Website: crate-barrel
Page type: billing-address
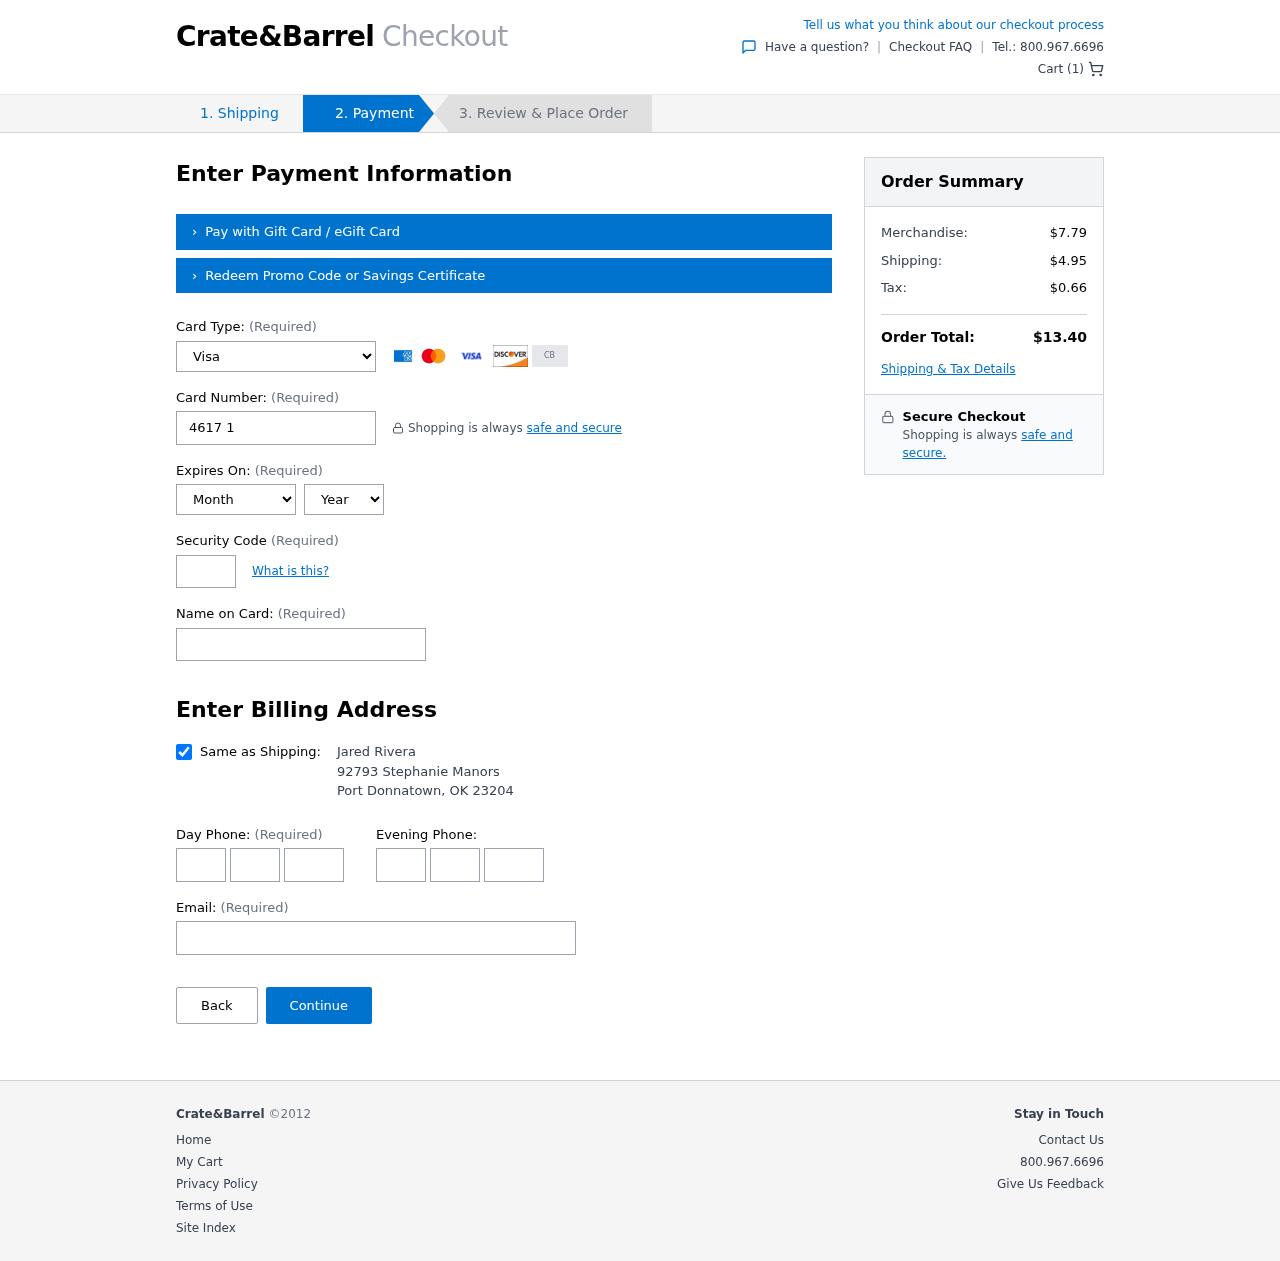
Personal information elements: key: PII_CARD_CVV
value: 344
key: PII_CARD_EXPIRY_MONTH
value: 12
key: PII_CARD_EXPIRY_YEAR
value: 29
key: PII_CARD_NUMBER
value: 4617 1957 9328 6910
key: PII_CARD_TYPE
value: Visa
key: PII_CITY
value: Port Donnatown
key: PII_EMAIL
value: jared.rivera@gmail.com
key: PII_FULLNAME
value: Jared Rivera
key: PII_PHONE_AREA
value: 239
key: PII_PHONE_PREFIX
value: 386
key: PII_PHONE_SUFFIX
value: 6255
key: PII_POSTCODE
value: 23204
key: PII_STATE_ABBR
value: OK
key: PII_STREET
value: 92793 Stephanie Manors
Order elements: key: ORDER_NUM_ITEMS
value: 1
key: ORDER_SUBTOTAL
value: $7.79
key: ORDER_SHIPPING_COST
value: $4.95
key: ORDER_TAX
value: $0.66
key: ORDER_TOTAL
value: $13.40